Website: home-depot
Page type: order-tracking
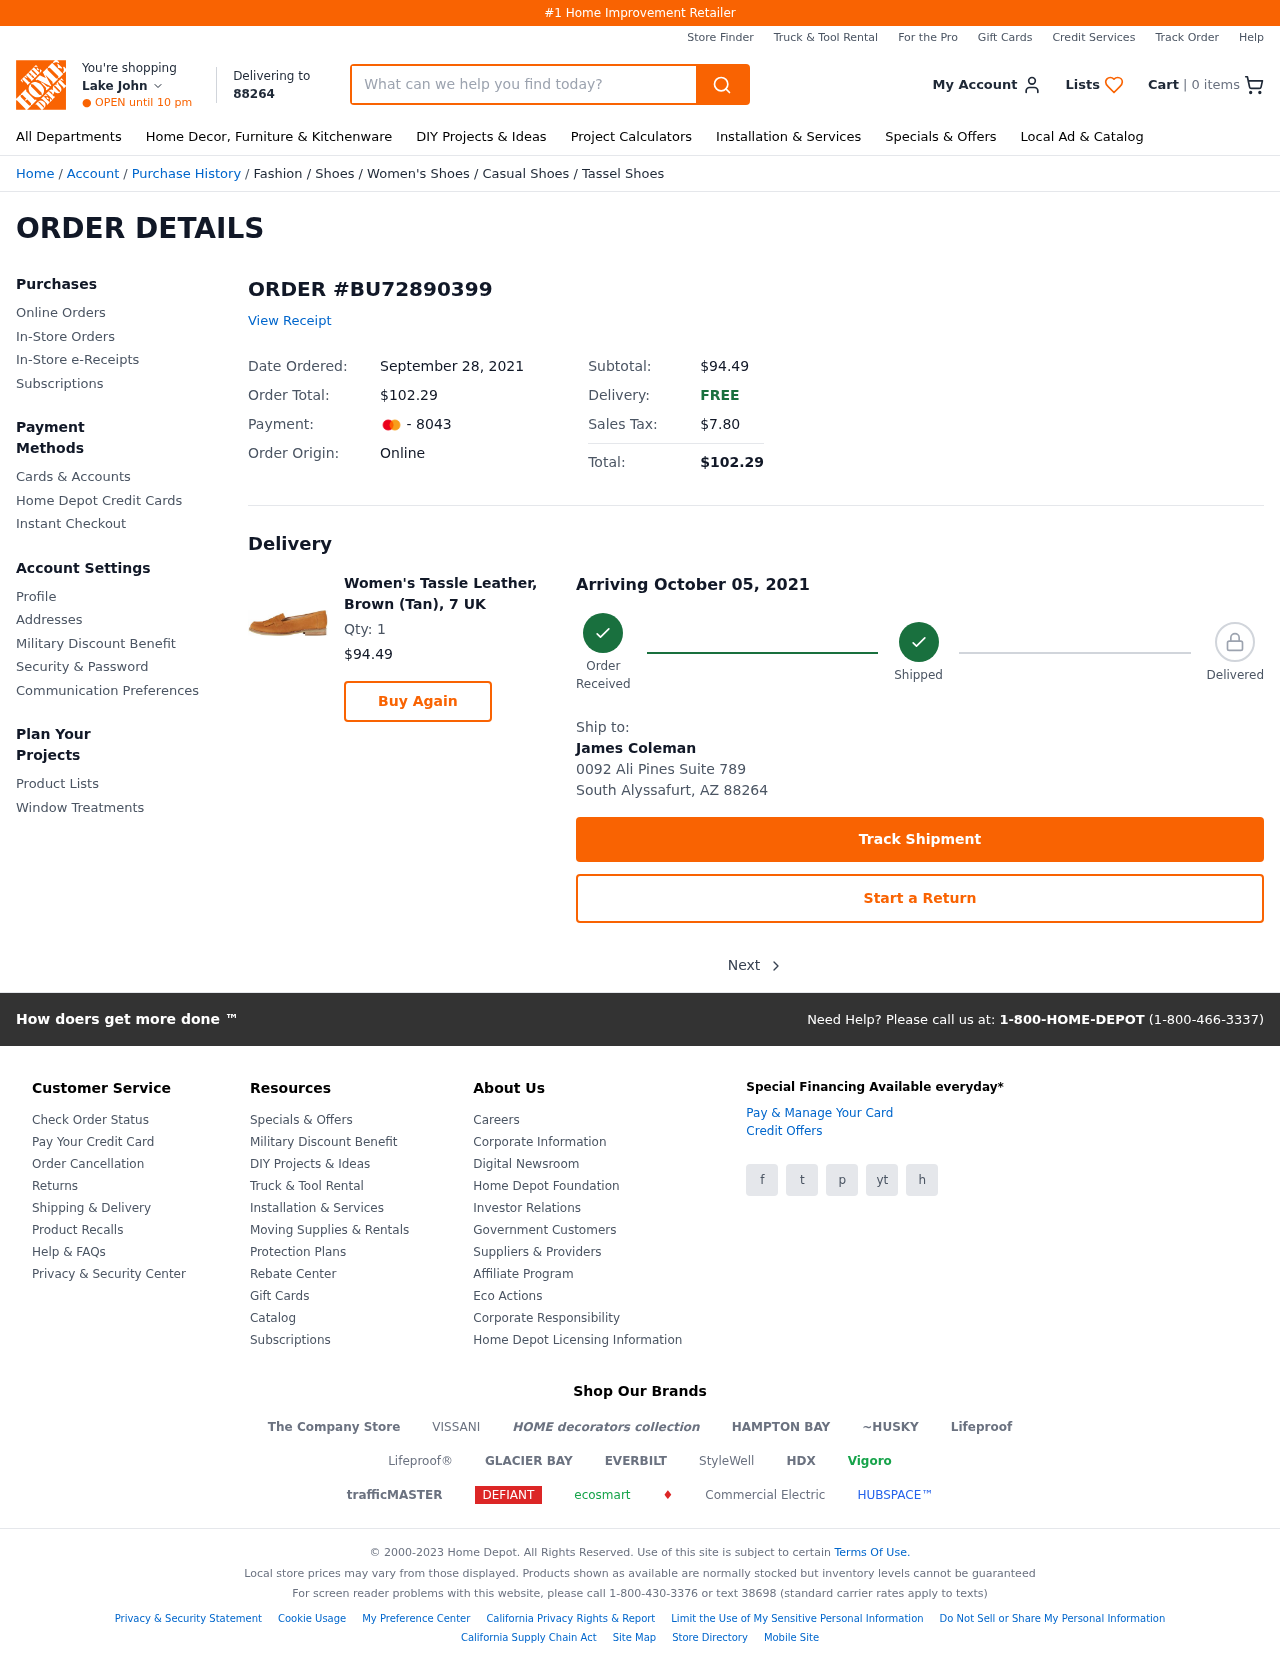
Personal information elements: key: PII_CARD_LAST4
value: - 8043
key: PII_CITY2
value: Lake John
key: PII_CITY_STATE_ZIP
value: South Alyssafurt, AZ 88264
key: PII_FULLNAME
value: James Coleman
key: PII_POSTCODE
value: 88264
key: PII_STREET
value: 0092 Ali Pines Suite 789
Product elements: key: PRODUCT1_BREADCRUMB
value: Fashion
Shoes
Women's Shoes
Casual Shoes
Tassel Shoes
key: PRODUCT1_NAME
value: Women's Tassle Leather, Brown (Tan), 7 UK
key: PRODUCT1_PRICE
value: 94.49
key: PRODUCT1_QUANTITY
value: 1
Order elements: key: ORDER_NUM_ITEMS
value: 0
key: ORDER_ID
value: BU72890399
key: ORDER_DATE
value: September 28, 2021
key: ORDER_TOTAL
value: $102.29
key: ORDER_SUBTOTAL
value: $94.49
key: ORDER_TAX
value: $7.80
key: ORDER_DELIVERY_DATE
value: Arriving October 05, 2021
Search elements: key: HEADER_SEARCH
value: What can we help you find today?